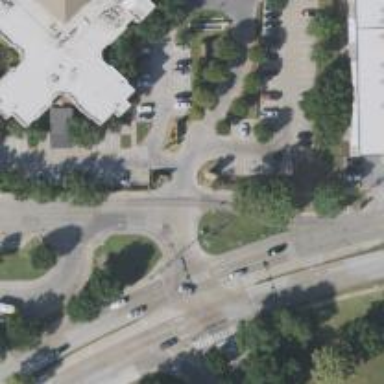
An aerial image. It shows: Secondary_link road with separate sidewalk.